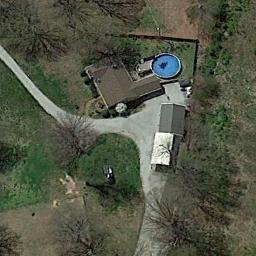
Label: sparse_residential